Question: I would like to delete row where 'QPushButton' is clicked how it is possible to I think it is reasonable to use slots but how to do it don't know , if you have any ideas how to get a row of selected button please share, thanks.
It is my table

It is a code where i add rows to my QTableWidget
'''
MainWindow::MainWindow(QWidget *parent) :
QMainWindow(parent),
ui(new Ui::MainWindow)
{
ui->setupUi(this);
for(int i = 0; i<20;i++)
ui->tableWidget->insertRow(ui->tableWidget->rowCount());
QVector<QString>vec;
vec<<"first"<<"sec"<<"third"<<"for"<<"fif"<<"first"<<"sec"
<<"third"<<"for"<<"fif";
vec<<"first"<<"sec"<<"third"<<"for"<<"fif"<<"first"<<"sec"
<<"third"<<"for"<<"fif";
for(int i = 0; i<ui->tableWidget->rowCount();i++)
{
for(int j = 0; j<ui->tableWidget->columnCount();j++)
{
if(j == 0)
{
QWidget* pWidget = new QWidget();
QPushButton* btn_edit = new QPushButton();
btn_edit->setText("Remove");
QHBoxLayout* pLayout = new QHBoxLayout(pWidget);
pLayout->addWidget(btn_edit);
pLayout->setAlignment(Qt::AlignCenter);
pLayout->setContentsMargins(0, 0, 0, 0);
pWidget->setLayout(pLayout);
ui->tableWidget->setCellWidget(i, j, pWidget);
continue;
}
QTableWidgetItem*item = new QTableWidgetItem(vec[i]);
item->setFlags(item->flags() ^ Qt::ItemIsEditable);
ui->tableWidget->setItem(i, j, item);
}
}
}
'''
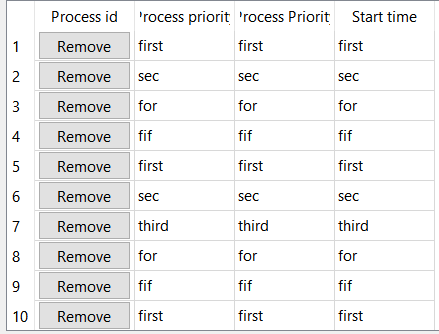
Answer: This task can be solved using the <URL> method but before we must get the row. First of all we will connect all the buttons to a slot inside the loop as shown below:
'''
private slots:
void onClicked();
'''
'''
[...]
QPushButton* btn_edit = new QPushButton();
btn_edit->setText("Remove");
connect(btn_edit, &QPushButton::clicked, this, &MainWindow::onClicked);
[...]
'''
In the slot we can get the button that emits the signal through the <URL>. All of the above is implemented in the following lines:
'''
void MainWindow::onClicked()
{
QWidget *w = qobject_cast<QWidget *>(sender()->parent());
if(w){
int row = ui->tableWidget->indexAt(w->pos()).row();
ui->tableWidget->removeRow(row);
ui->tableWidget->setCurrentCell(0, 0);
}
}
'''
The <URL> method is used to set the focus since the last cell that has it has been deleted.
The complete example can be found in the following <URL>.